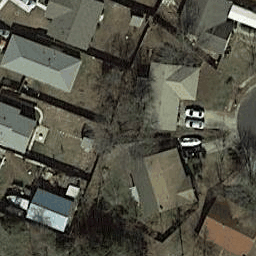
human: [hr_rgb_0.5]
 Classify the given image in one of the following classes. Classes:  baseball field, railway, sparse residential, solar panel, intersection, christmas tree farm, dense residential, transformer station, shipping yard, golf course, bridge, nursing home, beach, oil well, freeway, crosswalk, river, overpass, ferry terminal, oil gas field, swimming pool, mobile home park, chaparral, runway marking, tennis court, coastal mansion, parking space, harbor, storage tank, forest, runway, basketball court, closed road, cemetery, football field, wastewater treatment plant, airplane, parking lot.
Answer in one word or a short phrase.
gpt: dense residential